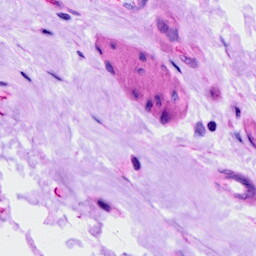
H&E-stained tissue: Ovarian